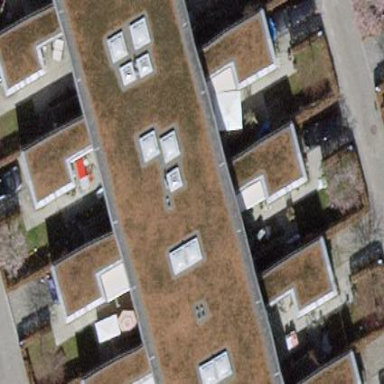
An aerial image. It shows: House with flat roof.